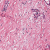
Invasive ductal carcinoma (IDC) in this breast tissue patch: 0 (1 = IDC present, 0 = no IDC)